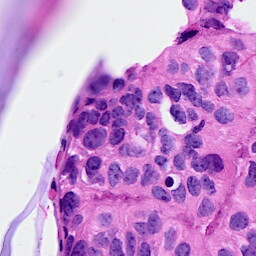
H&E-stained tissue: Breast